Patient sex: F
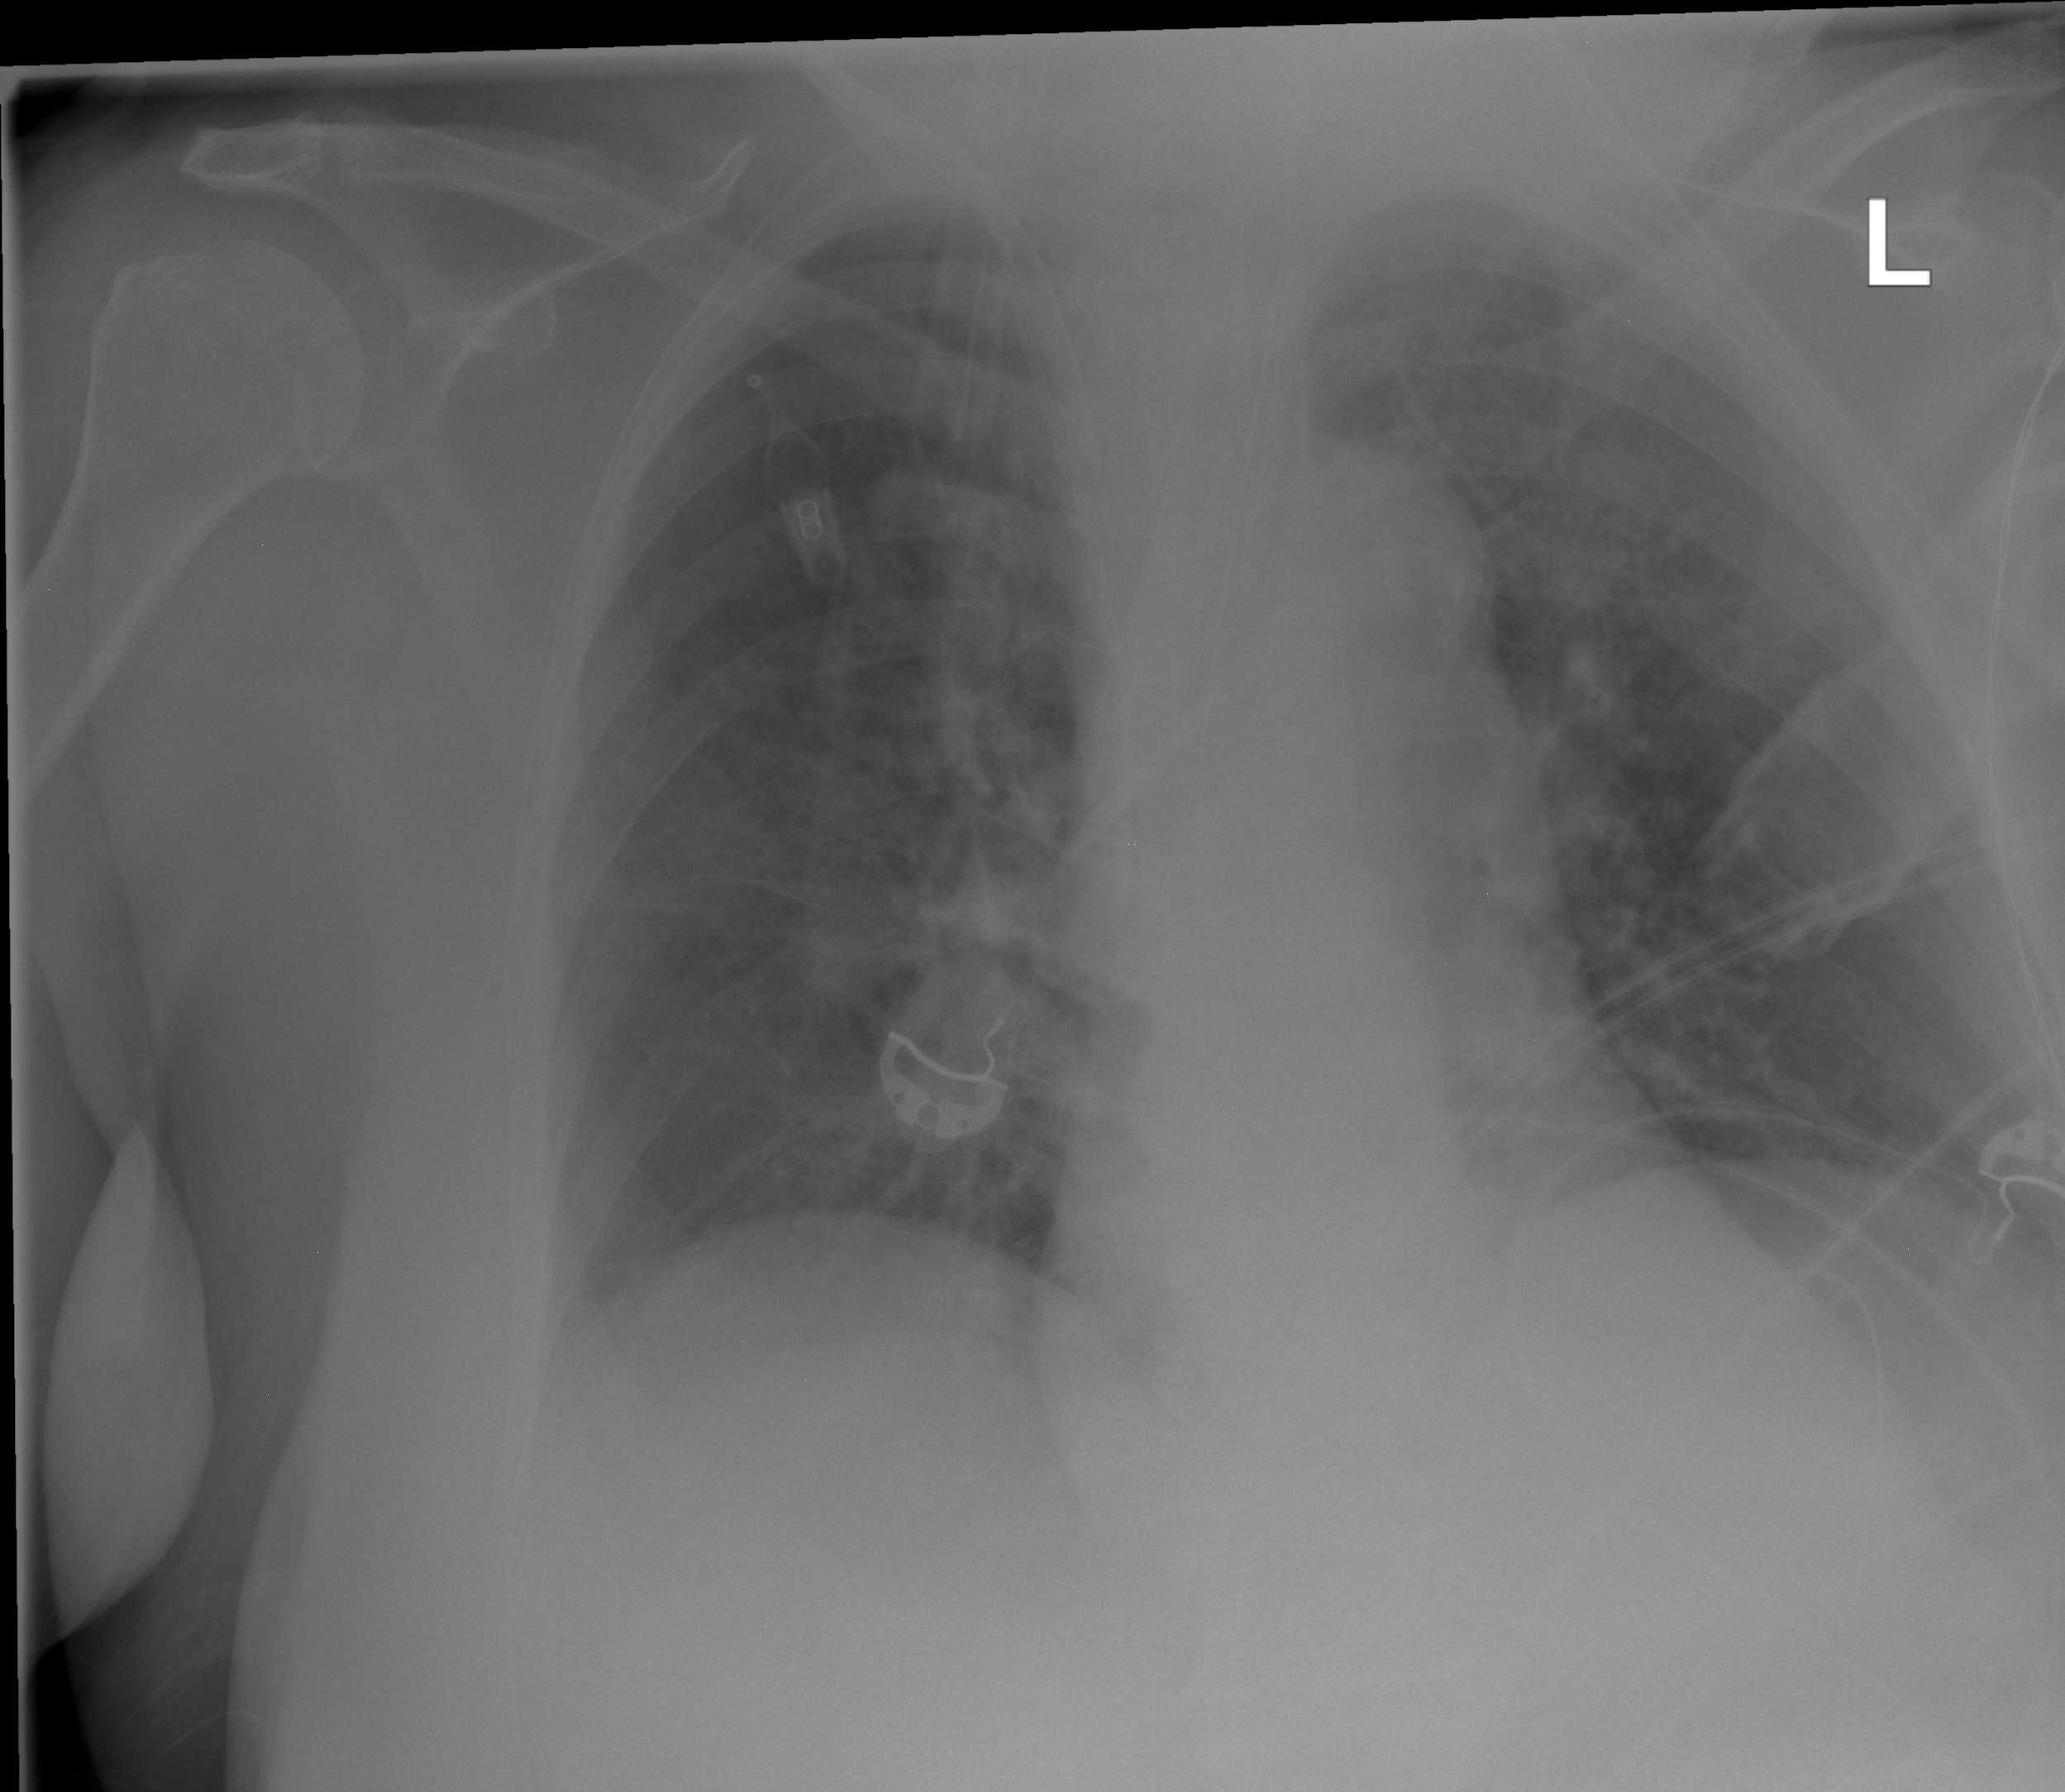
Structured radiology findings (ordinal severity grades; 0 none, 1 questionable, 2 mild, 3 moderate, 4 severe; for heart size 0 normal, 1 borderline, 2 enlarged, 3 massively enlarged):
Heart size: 0
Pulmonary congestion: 0
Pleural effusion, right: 0
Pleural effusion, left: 0
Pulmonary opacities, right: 2
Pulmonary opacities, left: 2
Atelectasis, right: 0
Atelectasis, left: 0